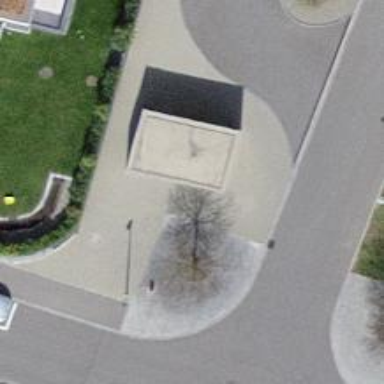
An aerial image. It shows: Bicycle parking facility.